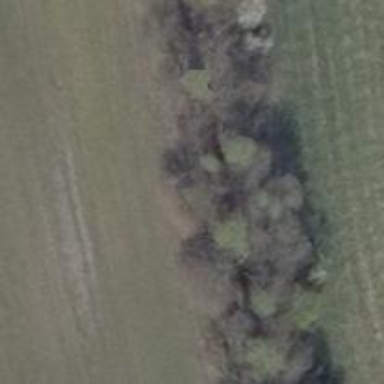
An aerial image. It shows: Row of deciduous broadleaved trees.